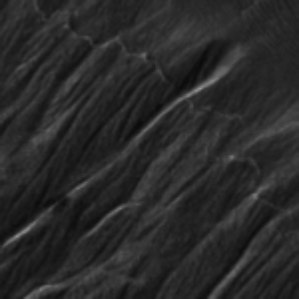
Label: frost